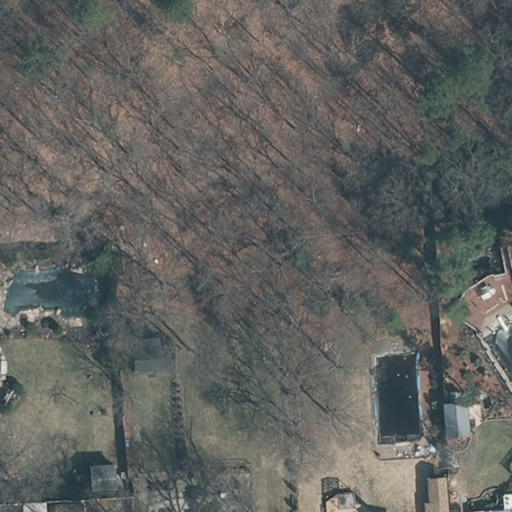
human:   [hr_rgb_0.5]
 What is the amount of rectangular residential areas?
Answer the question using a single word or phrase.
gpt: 1

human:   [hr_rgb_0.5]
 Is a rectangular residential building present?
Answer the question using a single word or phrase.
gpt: no

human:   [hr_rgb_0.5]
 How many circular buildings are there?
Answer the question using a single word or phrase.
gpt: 0

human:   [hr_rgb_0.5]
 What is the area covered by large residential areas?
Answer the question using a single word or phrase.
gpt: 10639m2

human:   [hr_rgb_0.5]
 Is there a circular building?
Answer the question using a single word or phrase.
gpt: no

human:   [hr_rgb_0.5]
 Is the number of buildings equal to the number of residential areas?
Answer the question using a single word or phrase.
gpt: no

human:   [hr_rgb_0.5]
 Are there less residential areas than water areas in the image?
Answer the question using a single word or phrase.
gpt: no

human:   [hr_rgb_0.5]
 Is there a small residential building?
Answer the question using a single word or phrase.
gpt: no

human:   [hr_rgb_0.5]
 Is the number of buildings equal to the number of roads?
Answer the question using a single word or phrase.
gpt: no

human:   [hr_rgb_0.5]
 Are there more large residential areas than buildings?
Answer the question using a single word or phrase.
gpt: no

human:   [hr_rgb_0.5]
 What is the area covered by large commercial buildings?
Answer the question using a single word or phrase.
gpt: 0m2

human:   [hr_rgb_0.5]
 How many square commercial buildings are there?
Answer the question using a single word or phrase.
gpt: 0

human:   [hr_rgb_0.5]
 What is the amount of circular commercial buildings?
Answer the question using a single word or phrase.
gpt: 0

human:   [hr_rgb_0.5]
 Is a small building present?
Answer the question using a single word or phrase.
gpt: yes

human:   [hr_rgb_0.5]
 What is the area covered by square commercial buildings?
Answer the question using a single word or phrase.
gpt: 0m2

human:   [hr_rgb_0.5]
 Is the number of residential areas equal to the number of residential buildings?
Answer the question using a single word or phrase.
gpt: no

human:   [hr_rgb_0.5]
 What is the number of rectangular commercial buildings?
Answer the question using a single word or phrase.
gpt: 0

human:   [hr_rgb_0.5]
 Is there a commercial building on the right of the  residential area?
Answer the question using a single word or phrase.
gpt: no

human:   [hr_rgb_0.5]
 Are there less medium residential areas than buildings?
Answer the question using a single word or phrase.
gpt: yes

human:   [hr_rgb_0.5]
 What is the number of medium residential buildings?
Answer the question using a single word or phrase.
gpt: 2

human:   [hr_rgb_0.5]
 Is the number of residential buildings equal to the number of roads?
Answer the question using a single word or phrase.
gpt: no

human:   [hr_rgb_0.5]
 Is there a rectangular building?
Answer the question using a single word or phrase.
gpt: yes

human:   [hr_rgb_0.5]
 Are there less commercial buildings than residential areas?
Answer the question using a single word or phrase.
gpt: yes

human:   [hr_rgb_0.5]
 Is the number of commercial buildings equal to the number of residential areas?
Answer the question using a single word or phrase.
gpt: no

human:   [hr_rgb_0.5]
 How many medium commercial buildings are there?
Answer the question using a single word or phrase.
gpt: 0

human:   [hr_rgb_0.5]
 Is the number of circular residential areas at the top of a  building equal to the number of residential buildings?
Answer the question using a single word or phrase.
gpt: no

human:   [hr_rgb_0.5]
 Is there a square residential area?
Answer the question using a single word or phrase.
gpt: no

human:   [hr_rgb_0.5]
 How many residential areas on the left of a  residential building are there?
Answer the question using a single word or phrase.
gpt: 1

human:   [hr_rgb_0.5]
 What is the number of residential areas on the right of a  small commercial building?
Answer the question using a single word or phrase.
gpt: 0

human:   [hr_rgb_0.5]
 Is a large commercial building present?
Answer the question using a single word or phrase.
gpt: no

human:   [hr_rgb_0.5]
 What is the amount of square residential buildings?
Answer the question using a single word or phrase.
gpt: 0

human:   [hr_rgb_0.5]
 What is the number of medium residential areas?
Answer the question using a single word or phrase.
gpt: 0

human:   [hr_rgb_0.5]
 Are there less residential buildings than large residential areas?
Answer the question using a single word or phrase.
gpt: no

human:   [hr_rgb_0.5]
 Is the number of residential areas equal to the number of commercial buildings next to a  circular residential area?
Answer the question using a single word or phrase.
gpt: no

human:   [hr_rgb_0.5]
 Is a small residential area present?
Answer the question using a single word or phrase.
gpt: no

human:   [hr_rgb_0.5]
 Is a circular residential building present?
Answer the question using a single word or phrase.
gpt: no